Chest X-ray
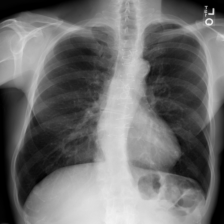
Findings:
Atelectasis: negative
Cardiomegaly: negative
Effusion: negative
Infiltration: negative
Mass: negative
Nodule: negative
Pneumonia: negative
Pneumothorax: negative
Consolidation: negative
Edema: negative
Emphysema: negative
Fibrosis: negative
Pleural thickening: negative
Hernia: negative